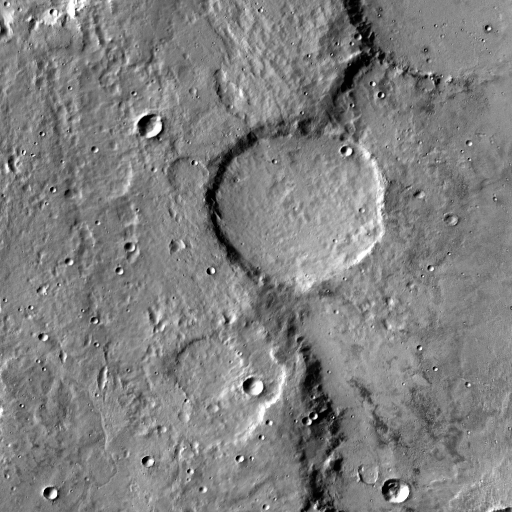
Crater classes present: Background, Other, Buried, Secondary